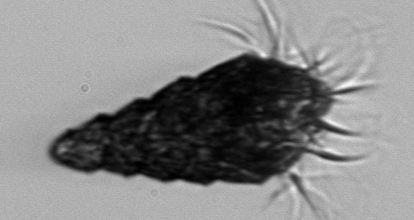
Label: Laboea_strobila